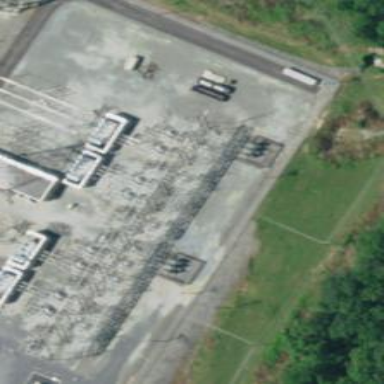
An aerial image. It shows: Switch used for power control.